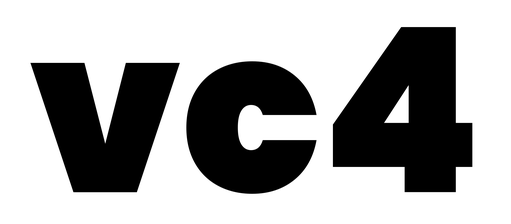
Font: Poppins-Black